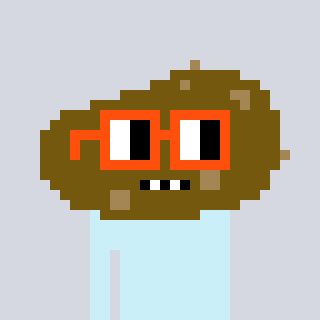
a pixel art character with square orange glasses, a potato-shaped head and a yellow-colored body on a cool background